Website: apple
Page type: payment
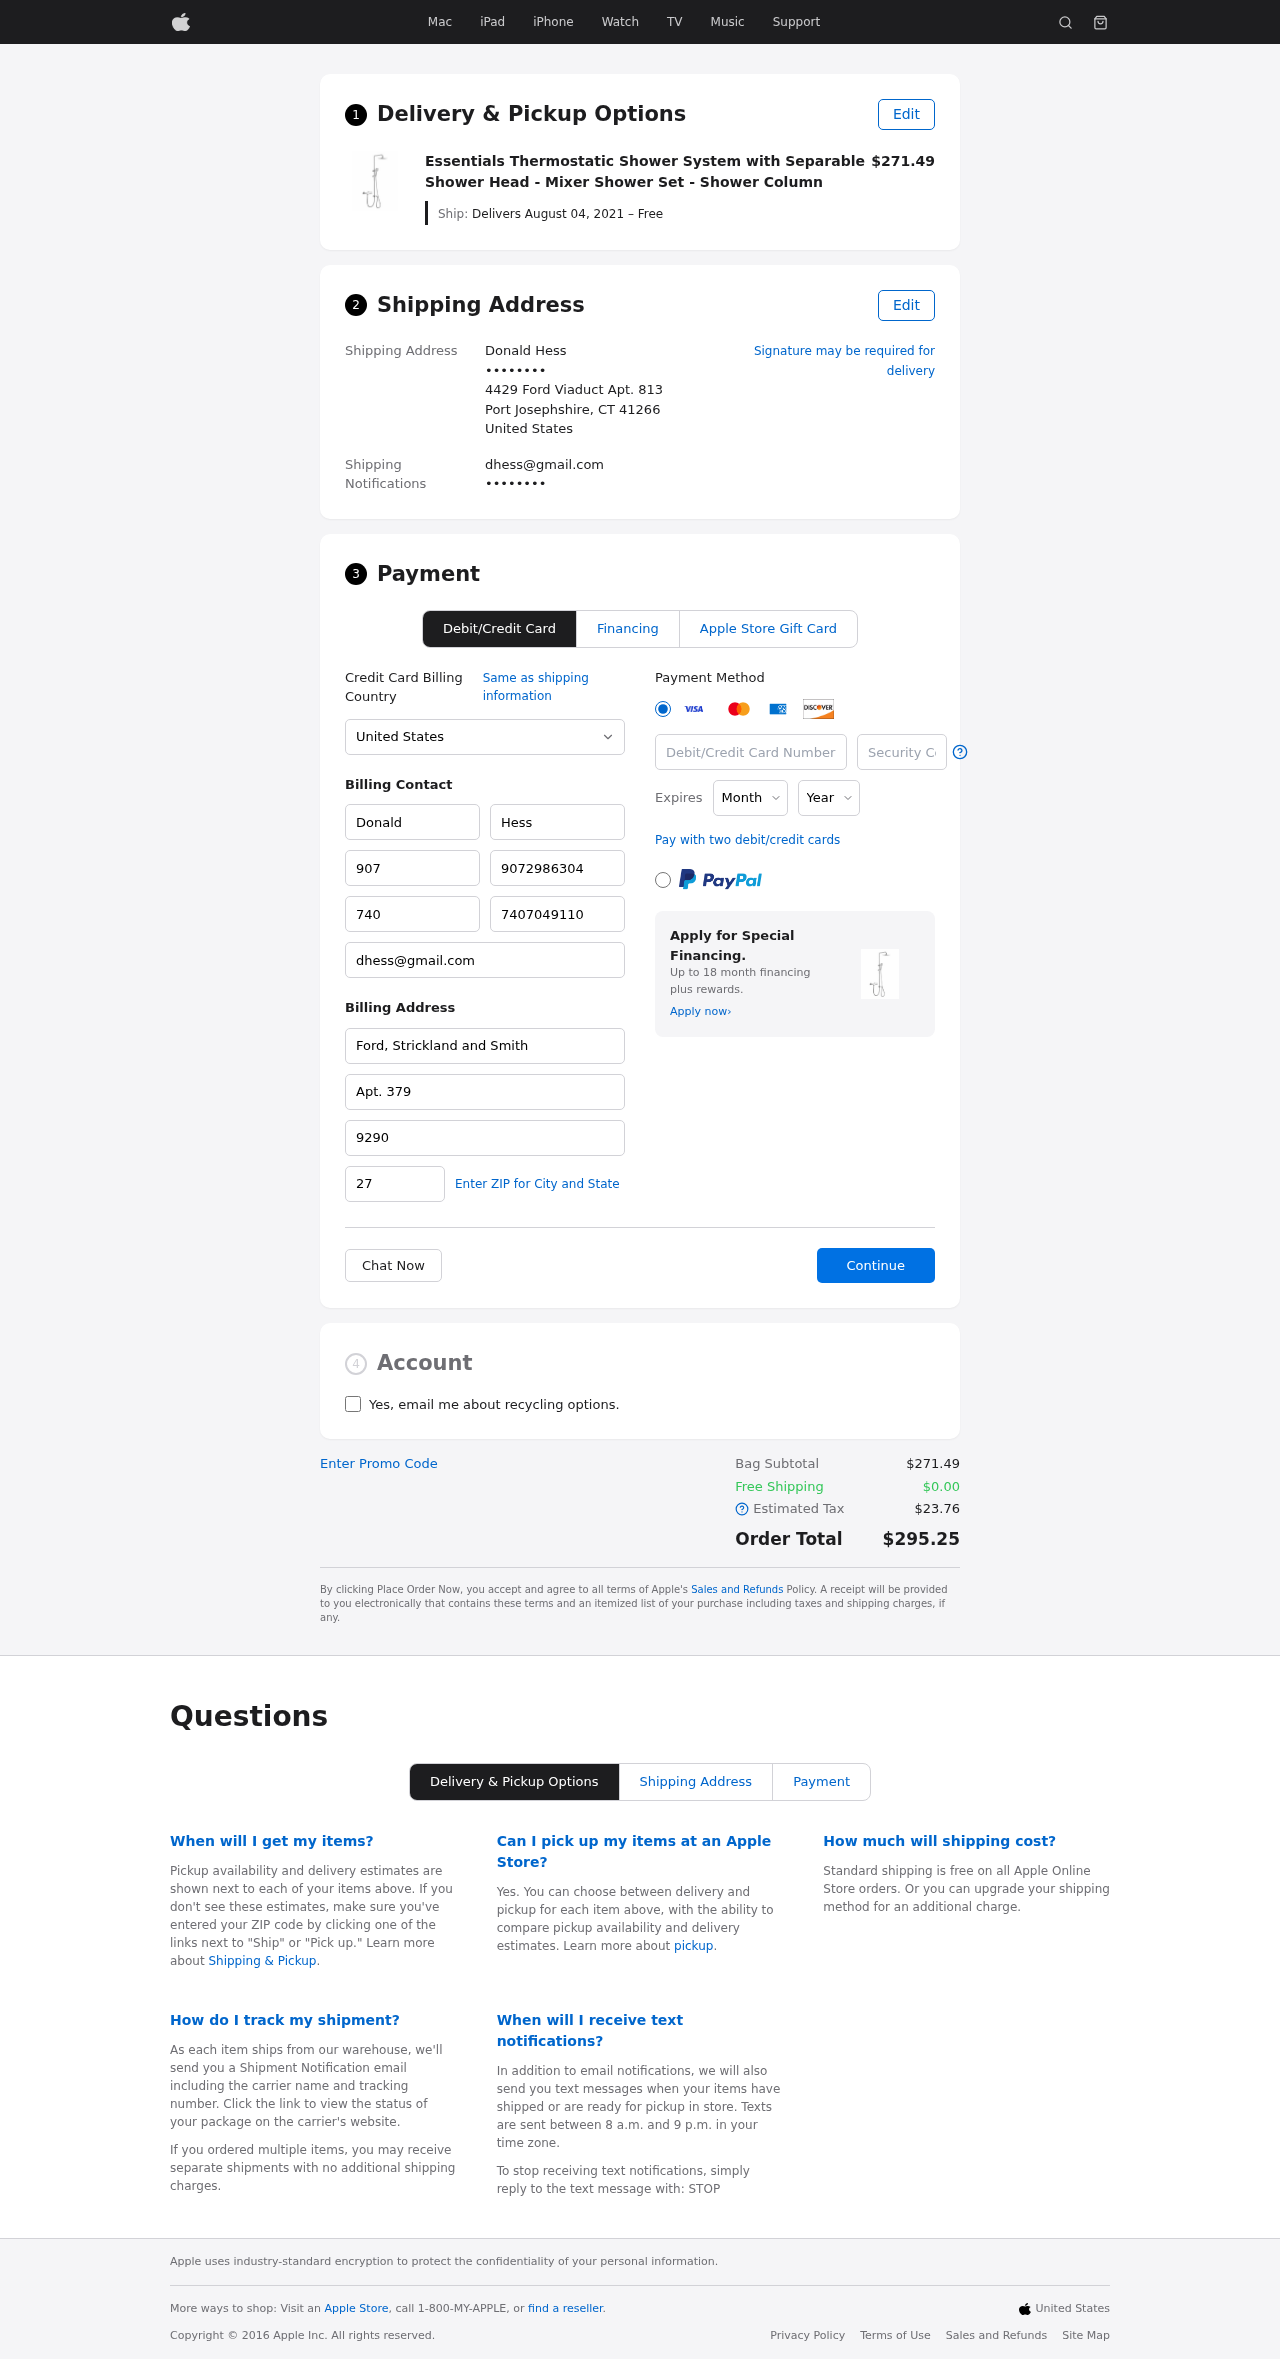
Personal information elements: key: PII_CARD_CVV
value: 230
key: PII_CARD_EXPIRY_MONTH
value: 04
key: PII_CARD_EXPIRY_YEAR
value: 28
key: PII_CARD_NUMBER
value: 6011 5231 8851 1880
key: PII_CITY_STATE_ZIP
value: Port Josephshire, CT 41266
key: PII_COMPANY
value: Ford, Strickland and Smith
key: PII_COUNTRY
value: United States
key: PII_EMAIL
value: dhess@gmail.com
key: PII_EMAIL2
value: dhess@gmail.com
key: PII_FIRSTNAME
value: Donald
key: PII_FULLNAME
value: Donald Hess
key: PII_LASTNAME
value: Hess
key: PII_PHONE3
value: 9072986304
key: PII_PHONE_ALT
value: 7407049110
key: PII_PHONE_ALT_AREA
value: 740
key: PII_PHONE_AREA
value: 907
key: PII_POSTCODE2
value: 27613
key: PII_SECURITY_CODE
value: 9290
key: PII_STREET
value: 4429 Ford Viaduct Apt. 813
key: PII_STREET2
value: Apt. 379
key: PII_PHONE
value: ••••••••
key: PII_PHONE2
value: ••••••••
Product elements: key: PRODUCT1_NAME
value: Essentials Thermostatic Shower System with Separable Shower Head - Mixer Shower Set - Shower Column
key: PRODUCT1_PRICE
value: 271.49
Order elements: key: ORDER_DELIVERY_DATE
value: Delivers August 04, 2021 – Free
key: ORDER_SUBTOTAL
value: $271.49
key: ORDER_SHIPPING_COST
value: $0.00
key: ORDER_TAX
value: $23.76
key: ORDER_TOTAL
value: $295.25